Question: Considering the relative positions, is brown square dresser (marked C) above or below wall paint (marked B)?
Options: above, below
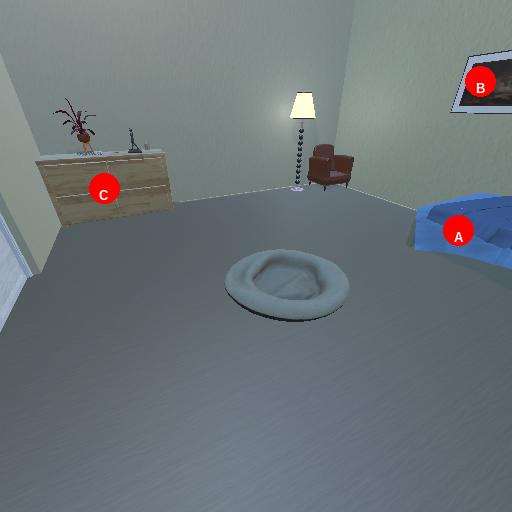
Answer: above